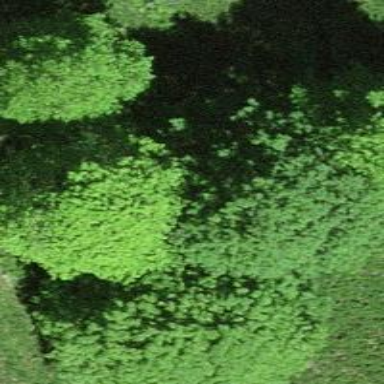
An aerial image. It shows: Forest area.